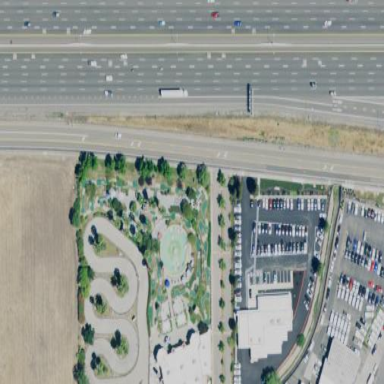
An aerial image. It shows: Miniature golf course.